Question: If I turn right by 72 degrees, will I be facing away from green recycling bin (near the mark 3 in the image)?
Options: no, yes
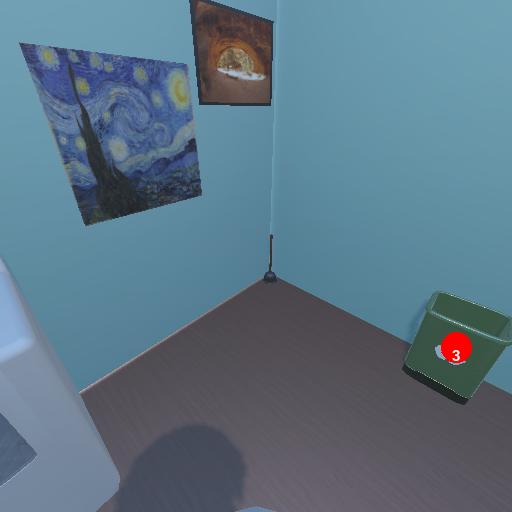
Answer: no